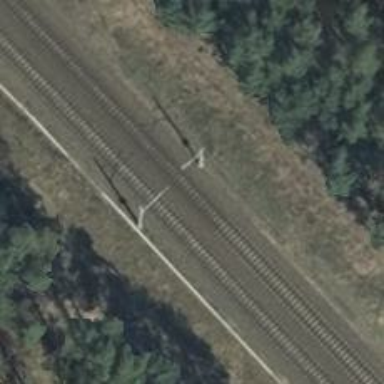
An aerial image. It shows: Milestone along the railway track with catenary mast.